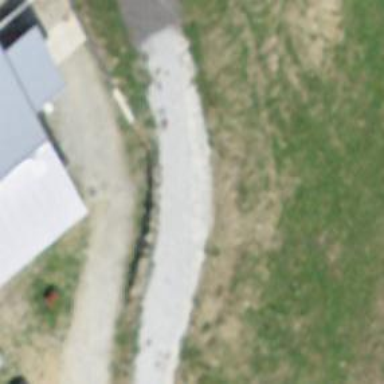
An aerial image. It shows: Gravel service road.